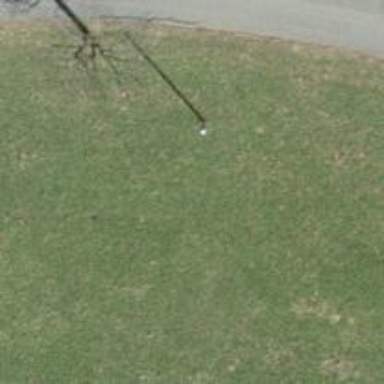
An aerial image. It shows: Minor power line.